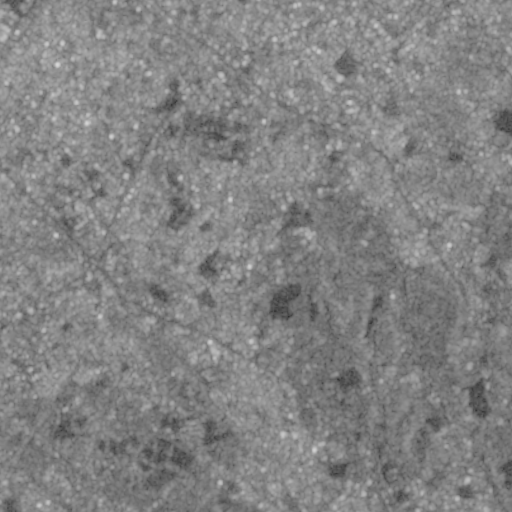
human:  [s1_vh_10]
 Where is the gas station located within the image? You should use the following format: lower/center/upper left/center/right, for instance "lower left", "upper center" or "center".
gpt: The gas station is located in the upper center of the image.
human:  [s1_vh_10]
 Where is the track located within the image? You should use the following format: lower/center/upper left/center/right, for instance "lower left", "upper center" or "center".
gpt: There is no track in the image.

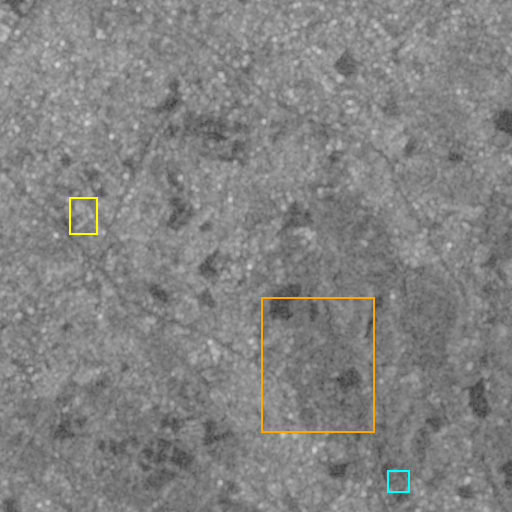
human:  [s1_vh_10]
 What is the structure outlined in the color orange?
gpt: The structure outlined in orange is a crop field.
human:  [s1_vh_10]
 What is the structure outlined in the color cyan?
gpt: The structure outlined in cyan is a park.
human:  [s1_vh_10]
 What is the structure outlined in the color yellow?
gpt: The structure outlined in yellow is a parking lot.
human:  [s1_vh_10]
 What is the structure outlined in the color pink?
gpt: There is no pink outline.